Group 1:
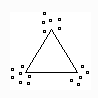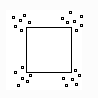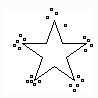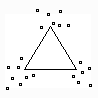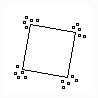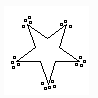
Group 2:
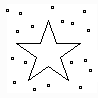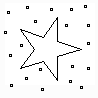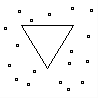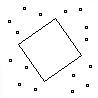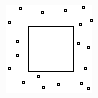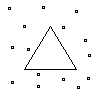
Rule separating the two groups: Dots are in tight clusters around convex vertices vs. dots are spread around.
Concepts: cluster, feature_cluster, vertex_of_meeting_lines
Author: "Lewis"